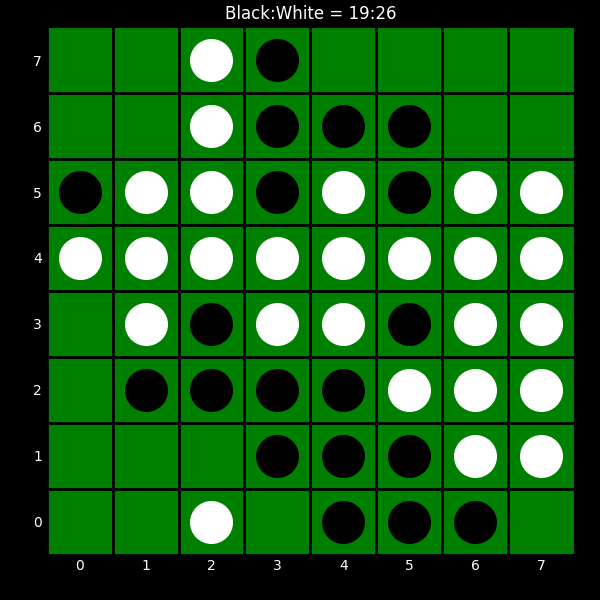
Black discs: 19
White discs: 26